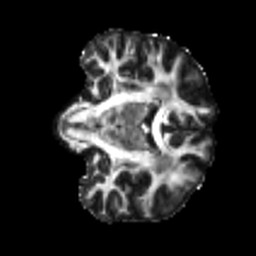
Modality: FA
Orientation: coronal
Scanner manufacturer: siemens
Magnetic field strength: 3 T
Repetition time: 4 s
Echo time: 0.0594 s